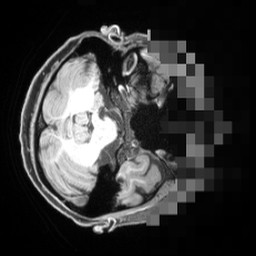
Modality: T1w
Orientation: axial
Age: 26
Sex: female
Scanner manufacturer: siemens
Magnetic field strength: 3 T
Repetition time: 2.55 s